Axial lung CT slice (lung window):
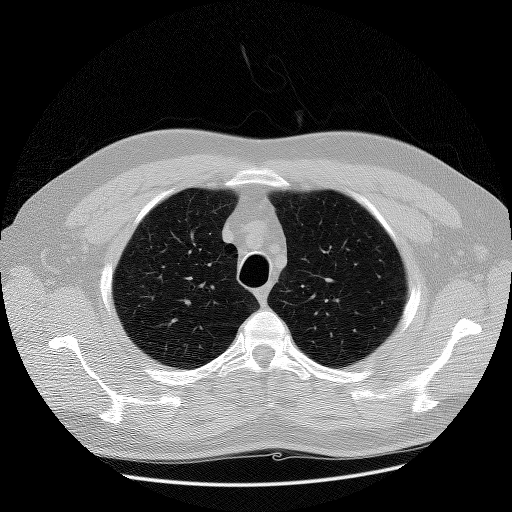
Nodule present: no